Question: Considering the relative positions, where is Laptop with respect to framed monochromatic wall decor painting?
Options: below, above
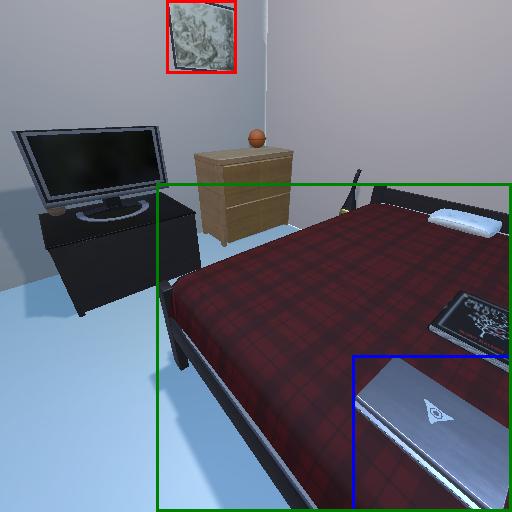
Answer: below